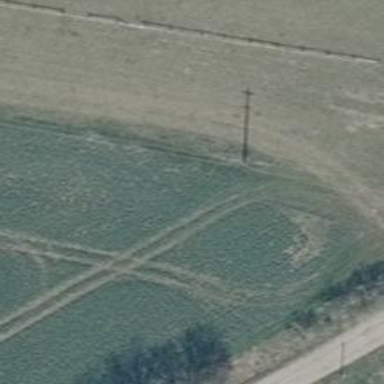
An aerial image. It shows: Minor power line.